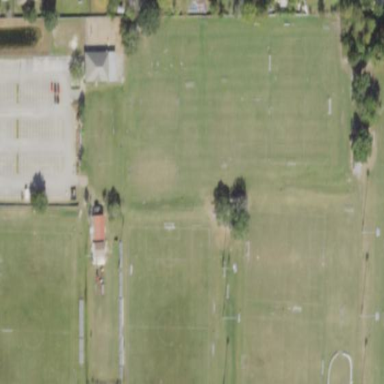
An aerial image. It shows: Soccer field.